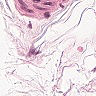
Metastatic tissue present: no